Question: I have a QDialog containing a QTableView, along with a custom delegate showing a QComboBox for enum types.
When the row is not selected, I still want the QComboBox to be visible (I would like to avoid using QTableView::openPersistentEditor()).
To do so, the custom delegate forwards the paint event to the following method:
'''
QStyleOptionViewItem &option) const
{
painter->save();
QStyleOptionComboBox comboBoxOption;
comboBoxOption.rect = option.rect;
comboBoxOption.state = option.state;
comboBoxOption.state |= QStyle::State_Enabled;
comboBoxOption.editable = false;
comboBoxOption.currentText = enumInfo.valueToKey(curValue);
// The cast is successful, and srcWidget is the QTableView
QWidget *srcWidget = qobject_cast<QWidget *>(option.styleObject);
// style->metaObject()->className() = QStyleSheetStyle
QStyle *style = srcWidget ? srcWidget->style() : QApplication::style();
// However, the QSS is ignored here (while srcWidget->styleSheet() correctly
// returns the style I've set in Qt Designer)
style->drawComplexControl(QStyle::CC_ComboBox, &comboBoxOption, painter, srcWidget);
style->drawControl(QStyle::CE_ComboBoxLabel, &comboBoxOption, painter, srcWidget);
painter->restore();
}
'''
The problem is that I've styled the combo box control using QSS, but drawComplexControl() seems to ignore that, despite using the QTableView's style. Here's a screenshot:

Is it possible for drawComplexControl() to consider the style sheet?
Thanks
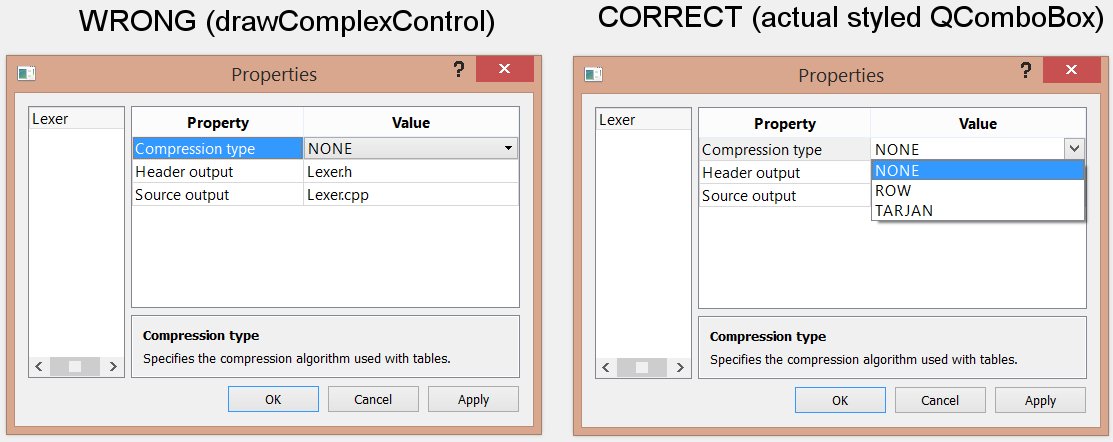
Answer: I think that the only way is to grab widget with QPixmap::grabWidget(). And to use this image in delegate.
Seems, that it is not possible to do because of <URL>